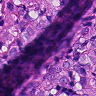
Metastatic tissue present: yes